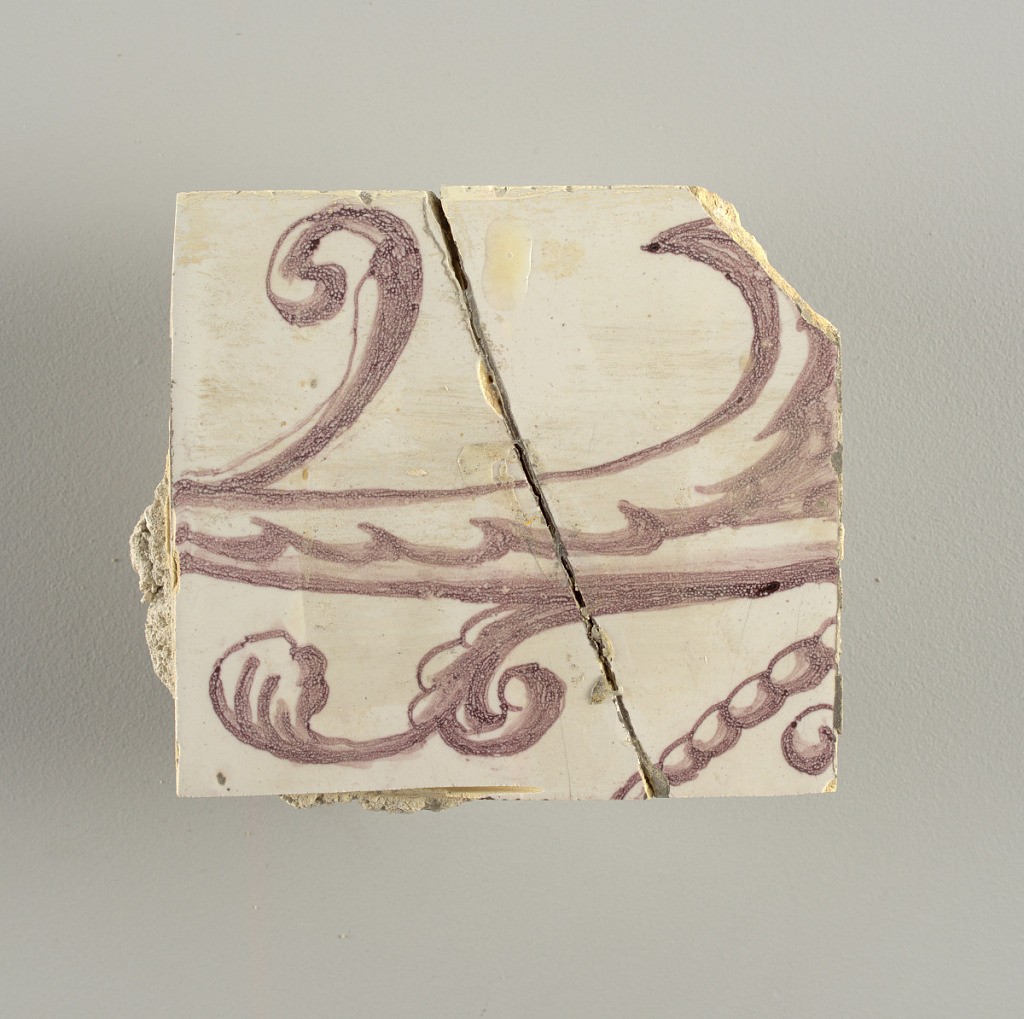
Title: Wall facing
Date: ca. 1725
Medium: Tin-glazed earthenware, underglaze
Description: Horizontal rectangle.  Thirty-seven tiles wide and twenty-one high with opening for door or window nineteen and one-half tiles high and twelve wide.  To left and right of opening, centered canopy above. Left, woman representing Hope, right, a sculputure urn.  Centered above opening, a mascaron.  Arabesque design of foliage.